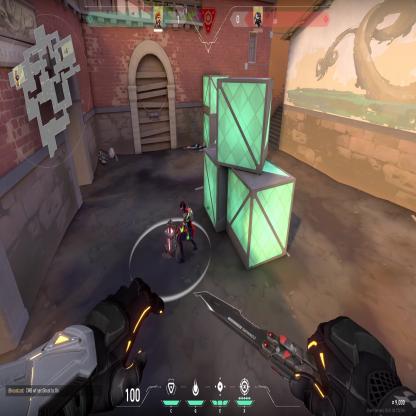
Label: planted spike ; enemy